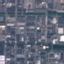
Label: Industrial